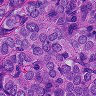
Metastatic tissue present: yes